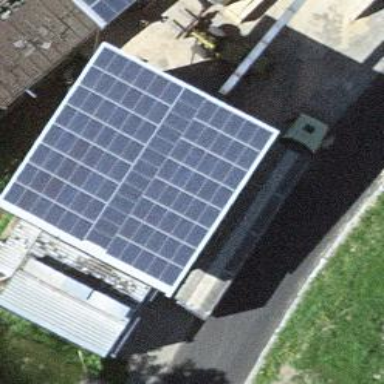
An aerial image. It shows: Solar power generator using photovoltaic method with solar photovoltaic panel types.